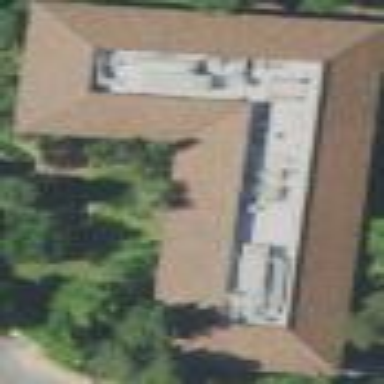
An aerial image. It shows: Commercial building.